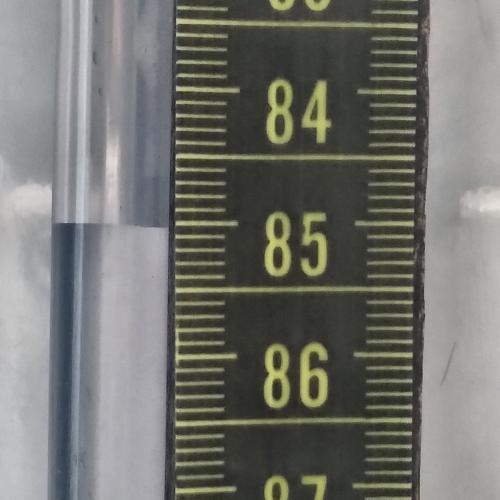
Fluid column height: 85.0 cm